Field crop: maize
Growth stage: 2
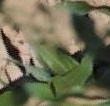
Species: maize